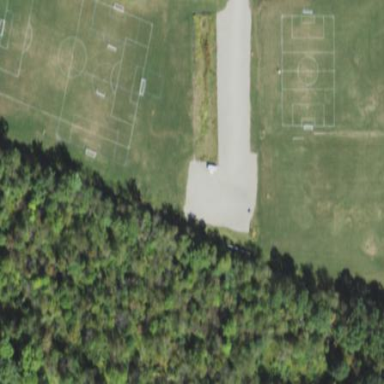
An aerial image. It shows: Soccer pitch for leisure land activities.